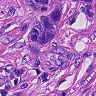
Metastatic tissue present: yes